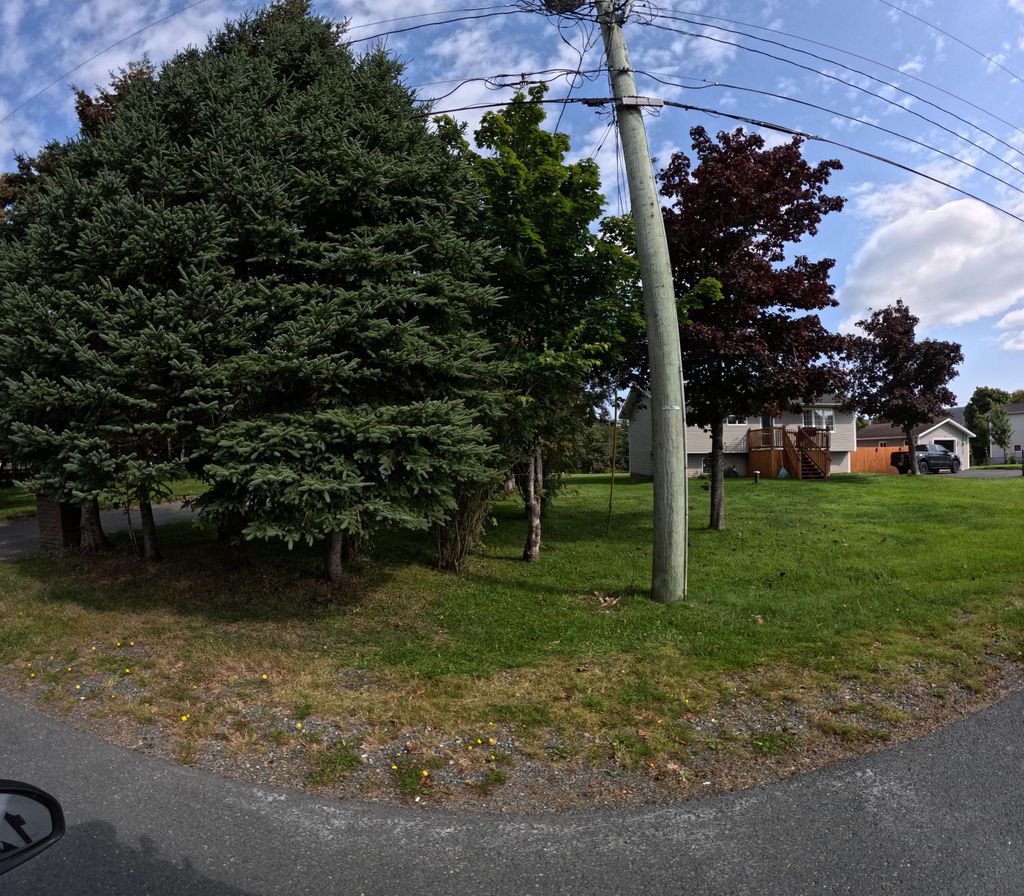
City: st_johns